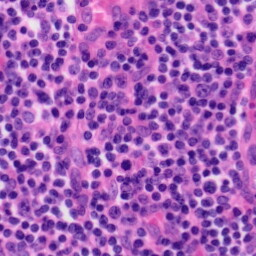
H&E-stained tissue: Tonsil